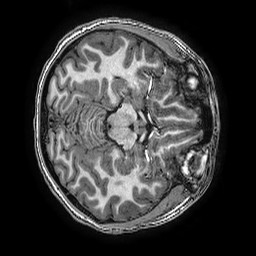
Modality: T1w
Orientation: axial
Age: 13
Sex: female
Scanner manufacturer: ge
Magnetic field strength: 3 T
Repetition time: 0.0077 s
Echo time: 0.003436 s